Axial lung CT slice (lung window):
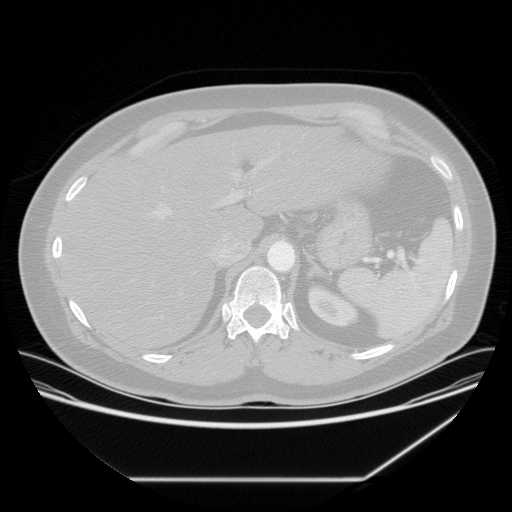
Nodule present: no